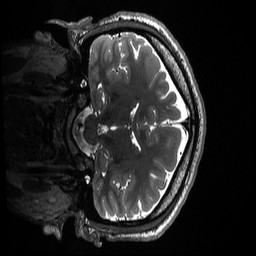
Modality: T2w
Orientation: coronal
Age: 23
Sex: male